Question: I have 3 database tables. 1 has details, 1 has features and 1 has hours. The feature and hours table have an id and an id from the the details table. What I am trying to do is create 1 array with 3 arrays in it, one for details, 1 for features and 1 for hours. Here is my code:
'''
$query = mysqli_query($connection, "
SELECT 'modelHomes'.'id', 'testname' as 'name', 'modelHomes'.'sqft',
'123 Fake St' as 'address', '<PHONE>' as 'phone', 'modelHomes'.'galleryid',
'modelHomes'.'virtualtourid', 'modelHomeFeatures'.'text' as 'feature',
'modelHomeHours'.'text' as 'hour'
FROM 'modelHomes'
INNER JOIN 'modelHomeFeatures' ON 'modelHomeFeatures'.'modelhomeid' = 'modelHomes'.'id'
INNER JOIN 'modelHomeHours' ON 'modelHomeHours'.'modelhomeid' = 'modelHomes'.'id'
");
$results = array();
while($row = mysqli_fetch_assoc($query)){
$results[] = $row;
}
return $results;
'''
it returns this:
> 'Array ( [0] => Array ( [id] => 1 [name] => testname [sqft] => 2501 [address] => 123 Fake St [phone] => <PHONE> [galleryid] => 9 [virtualtourid] => 1 [feature] => 4 Bedrooms [hour] => Mon-Thurs 1pm-6pm ) [1] => Array ( [id] => 1 [name] => testname [sqft] => 2501 [address] => 123 Fake St [phone] => <PHONE> [galleryid] => 9 [virtualtourid] => 1 [feature] => 4 Bedrooms [hour] => Friday 12pm-5pm ) [2] => Array ( [id] => 1 [name] => testname [sqft] => 2501 [address] => 123 Fake St [phone] => <PHONE> [galleryid] => 9 [virtualtourid] => 1 [feature] => 4 Bedrooms [hour] => Sat-Sun 12pm-5pm ) [3] => Array ( [id] => 1 [name] => testname [sqft] => 2501 [address] => 123 Fake St [phone] => <PHONE> [galleryid] => 9 [virtualtourid] => 1 [feature] => 2 Sided Gas Fireplace [hour] => Mon-Thurs 1pm-6pm ) [4] => Array ( [id] => 1 [name] => testname [sqft] => 2501 [address] => 123 Fake St [phone] => <PHONE> [galleryid] => 9 [virtualtourid] => 1 [feature] => 2 Sided Gas Fireplace [hour] => Friday 12pm-5pm ) [5] => Array ( [id] => 1 [name] => testname [sqft] => 2501 [address] => 123 Fake St [phone] => <PHONE> [galleryid] => 9 [virtualtourid] => 1 [feature] => 2 Sided Gas Fireplace [hour] => Sat-Sun 12pm-5pm ) [6] => Array ( [id] => 1 [name] => testname [sqft] => 2501 [address] => 123 Fake St [phone] => <PHONE> [galleryid] => 9 [virtualtourid] => 1 [feature] => All Oak Staircase with Open Risers [hour] => Mon-Thurs 1pm-6pm ) [7] => Array ( [id] => 1 [name] => testname [sqft] => 2501 [address] => 123 Fake St [phone] => <PHONE> [galleryid] => 9 [virtualtourid] => 1 [feature] => All Oak Staircase with Open Risers [hour] => Friday 12pm-5pm ) [8] => Array ( [id] => 1 [name] => testname [sqft] => 2501 [address] => 123 Fake St [phone] => <PHONE> [galleryid] => 9 [virtualtourid] => 1 [feature] => All Oak Staircase with Open Risers [hour] => Sat-Sun 12pm-5pm ) [9] => Array ( [id] => 1 [name] => testname [sqft] => 2501 [address] => 123 Fake St [phone] => <PHONE> [galleryid] => 9 [virtualtourid] => 1 [feature] => Upgraded Hardwood Flooring & Berber Carpet [hour] => Mon-Thurs 1pm-6pm ) [10] => Array ( [id] => 1 [name] => testname [sqft] => 2501 [address] => 123 Fake St [phone] => <PHONE> [galleryid] => 9 [virtualtourid] => 1 [feature] => Upgraded Hardwood Flooring & Berber Carpet [hour] => Friday 12pm-5pm ) [11] => Array ( [id] => 1 [name] => testname [sqft] => 2501 [address] => 123 Fake St [phone] => <PHONE> [galleryid] => 9 [virtualtourid] => 1 [feature] => Upgraded Hardwood Flooring & Berber Carpet [hour] => Sat-Sun 12pm-5pm ) [12] => Array ( [id] => 1 [name] => testname [sqft] => 2501 [address] => 123 Fake St [phone] => <PHONE> [galleryid] => 9 [virtualtourid] => 1 [feature] => Upgraded Ceramic Backsplash [hour] => Mon-Thurs 1pm-6pm ) [13] => Array ( [id] => 1 [name] => testname [sqft] => 2501 [address] => 123 Fake St [phone] => <PHONE> [galleryid] => 9 [virtualtourid] => 1 [feature] => Upgraded Ceramic Backsplash [hour] => Friday 12pm-5pm ) [14] => Array ( [id] => 1 [name] => testname [sqft] => 2501 [address] => 123 Fake St [phone] => <PHONE> [galleryid] => 9 [virtualtourid] => 1 [feature] => Upgraded Ceramic Backsplash [hour] => Sat-Sun 12pm-5pm ) [15] => Array ( [id] => 1 [name] => testname [sqft] => 2501 [address] => 123 Fake St [phone] => <PHONE> [galleryid] => 9 [virtualtourid] => 1 [feature] => 9' Main Floor Ceilings [hour] => Mon-Thurs 1pm-6pm ) [16] => Array ( [id] => 1 [name] => testname [sqft] => 2501 [address] => 123 Fake St [phone] => <PHONE> [galleryid] => 9 [virtualtourid] => 1 [feature] => 9' Main Floor Ceilings [hour] => Friday 12pm-5pm ) [17] => Array ( [id] => 1 [name] => testname [sqft] => 2501 [address] => 123 Fake St [phone] => <PHONE> [galleryid] => 9 [virtualtourid] => 1 [feature] => 9' Main Floor Ceilings [hour] => Sat-Sun 12pm-5pm ) [18] => Array ( [id] => 1 [name] => testname [sqft] => 2501 [address] => 123 Fake St [phone] => <PHONE> [galleryid] => 9 [virtualtourid] => 1 [feature] => Fruit Cellar Under Porch [hour] => Mon-Thurs 1pm-6pm ) [19] => Array ( [id] => 1 [name] => testname [sqft] => 2501 [address] => 123 Fake St [phone] => <PHONE> [galleryid] => 9 [virtualtourid] => 1 [feature] => Fruit Cellar Under Porch [hour] => Friday 12pm-5pm ) [20] => Array ( [id] => 1 [name] => testname [sqft] => 2501 [address] => 123 Fake St [phone] => <PHONE> [galleryid] => 9 [virtualtourid] => 1 [feature] => Fruit Cellar Under Porch [hour] => Sat-Sun 12pm-5pm ) [21] => Array ( [id] => 1 [name] => testname [sqft] => 2501 [address] => 123 Fake St [phone] => <PHONE> [galleryid] => 9 [virtualtourid] => 1 [feature] => Upgraded Wrap Around Porch [hour] => Mon-Thurs 1pm-6pm ) [22] => Array ( [id] => 1 [name] => testname [sqft] => 2501 [address] => 123 Fake St [phone] => <PHONE> [galleryid] => 9 [virtualtourid] => 1 [feature] => Upgraded Wrap Around Porch [hour] => Friday 12pm-5pm ) [23] => Array ( [id] => 1 [name] => testname [sqft] => 2501 [address] => 123 Fake St [phone] => <PHONE> [galleryid] => 9 [virtualtourid] => 1 [feature] => Upgraded Wrap Around Porch [hour] => Sat-Sun 12pm-5pm ) )'
I have no idea why results keep repeating. I have tried to adjust my code like so:
'''
$results['hours'][] = $row['hour'];
$results['features'][] = $row['feature'];
$results['details'][] = $row;
'''
but my results keep repeating also. This is the output I get:
'''
Array ( [hours] => Array ( [0] => Mon-Thurs 1pm-6pm [1] => Friday 12pm-5pm [2] => Sat-Sun 12pm-5pm [3] => Mon-Thurs 1pm-6pm [4] => Friday 12pm-5pm [5] => Sat-Sun 12pm-5pm [6] => Mon-Thurs 1pm-6pm [7] => Friday 12pm-5pm [8] => Sat-Sun 12pm-5pm [9] => Mon-Thurs 1pm-6pm [10] => Friday 12pm-5pm [11] => Sat-Sun 12pm-5pm [12] => Mon-Thurs 1pm-6pm [13] => Friday 12pm-5pm [14] => Sat-Sun 12pm-5pm [15] => Mon-Thurs 1pm-6pm [16] => Friday 12pm-5pm [17] => Sat-Sun 12pm-5pm [18] => Mon-Thurs 1pm-6pm [19] => Friday 12pm-5pm [20] => Sat-Sun 12pm-5pm [21] => Mon-Thurs 1pm-6pm [22] => Friday 12pm-5pm [23] => Sat-Sun 12pm-5pm ) [features] => Array ( [0] => 4 Bedrooms [1] => 4 Bedrooms [2] => 4 Bedrooms [3] => 2 Sided Gas Fireplace [4] => 2 Sided Gas Fireplace [5] => 2 Sided Gas Fireplace [6] => All Oak Staircase with Open Risers [7] => All Oak Staircase with Open Risers [8] => All Oak Staircase with Open Risers [9] => Upgraded Hardwood Flooring & Berber Carpet [10] => Upgraded Hardwood Flooring & Berber Carpet [11] => Upgraded Hardwood Flooring & Berber Carpet [12] => Upgraded Ceramic Backsplash [13] => Upgraded Ceramic Backsplash [14] => Upgraded Ceramic Backsplash [15] => 9' Main Floor Ceilings [16] => 9' Main Floor Ceilings [17] => 9' Main Floor Ceilings [18] => Fruit Cellar Under Porch [19] => Fruit Cellar Under Porch [20] => Fruit Cellar Under Porch [21] => Upgraded Wrap Around Porch [22] => Upgraded Wrap Around Porch [23] => Upgraded Wrap Around Porch ) [details] => Array ( [0] => Array ( [id] => 1 [name] => testname [sqft] => 2501 [address] => 123 Fake St [phone] => <PHONE> [galleryid] => 9 [virtualtourid] => 1 [feature] => 4 Bedrooms [hour] => Mon-Thurs 1pm-6pm ) [1] => Array ( [id] => 1 [name] => testname [sqft] => 2501 [address] => 123 Fake St [phone] => <PHONE> [galleryid] => 9 [virtualtourid] => 1 [feature] => 4 Bedrooms [hour] => Friday 12pm-5pm ) [2] => Array ( [id] => 1 [name] => testname [sqft] => 2501 [address] => 123 Fake St [phone] => <PHONE> [galleryid] => 9 [virtualtourid] => 1 [feature] => 4 Bedrooms [hour] => Sat-Sun 12pm-5pm ) [3] => Array ( [id] => 1 [name] => testname [sqft] => 2501 [address] => 123 Fake St [phone] => <PHONE> [galleryid] => 9 [virtualtourid] => 1 [feature] => 2 Sided Gas Fireplace [hour] => Mon-Thurs 1pm-6pm ) [4] => Array ( [id] => 1 [name] => testname [sqft] => 2501 [address] => 123 Fake St [phone] => <PHONE> [galleryid] => 9 [virtualtourid] => 1 [feature] => 2 Sided Gas Fireplace [hour] => Friday 12pm-5pm ) [5] => Array ( [id] => 1 [name] => testname [sqft] => 2501 [address] => 123 Fake St [phone] => <PHONE> [galleryid] => 9 [virtualtourid] => 1 [feature] => 2 Sided Gas Fireplace [hour] => Sat-Sun 12pm-5pm ) [6] => Array ( [id] => 1 [name] => testname [sqft] => 2501 [address] => 123 Fake St [phone] => <PHONE> [galleryid] => 9 [virtualtourid] => 1 [feature] => All Oak Staircase with Open Risers [hour] => Mon-Thurs 1pm-6pm ) [7] => Array ( [id] => 1 [name] => testname [sqft] => 2501 [address] => 123 Fake St [phone] => <PHONE> [galleryid] => 9 [virtualtourid] => 1 [feature] => All Oak Staircase with Open Risers [hour] => Friday 12pm-5pm ) [8] => Array ( [id] => 1 [name] => testname [sqft] => 2501 [address] => 123 Fake St [phone] => <PHONE> [galleryid] => 9 [virtualtourid] => 1 [feature] => All Oak Staircase with Open Risers [hour] => Sat-Sun 12pm-5pm ) [9] => Array ( [id] => 1 [name] => testname [sqft] => 2501 [address] => 123 Fake St [phone] => <PHONE> [galleryid] => 9 [virtualtourid] => 1 [feature] => Upgraded Hardwood Flooring & Berber Carpet [hour] => Mon-Thurs 1pm-6pm ) [10] => Array ( [id] => 1 [name] => testname [sqft] => 2501 [address] => 123 Fake St [phone] => <PHONE> [galleryid] => 9 [virtualtourid] => 1 [feature] => Upgraded Hardwood Flooring & Berber Carpet [hour] => Friday 12pm-5pm ) [11] => Array ( [id] => 1 [name] => testname [sqft] => 2501 [address] => 123 Fake St [phone] => <PHONE> [galleryid] => 9 [virtualtourid] => 1 [feature] => Upgraded Hardwood Flooring & Berber Carpet [hour] => Sat-Sun 12pm-5pm ) [12] => Array ( [id] => 1 [name] => testname [sqft] => 2501 [address] => 123 Fake St [phone] => <PHONE> [galleryid] => 9 [virtualtourid] => 1 [feature] => Upgraded Ceramic Backsplash [hour] => Mon-Thurs 1pm-6pm ) [13] => Array ( [id] => 1 [name] => testname [sqft] => 2501 [address] => 123 Fake St [phone] => <PHONE> [galleryid] => 9 [virtualtourid] => 1 [feature] => Upgraded Ceramic Backsplash [hour] => Friday 12pm-5pm ) [14] => Array ( [id] => 1 [name] => testname [sqft] => 2501 [address] => 123 Fake St [phone] => <PHONE> [galleryid] => 9 [virtualtourid] => 1 [feature] => Upgraded Ceramic Backsplash [hour] => Sat-Sun 12pm-5pm ) [15] => Array ( [id] => 1 [name] => testname [sqft] => 2501 [address] => 123 Fake St [phone] => <PHONE> [galleryid] => 9 [virtualtourid] => 1 [feature] => 9' Main Floor Ceilings [hour] => Mon-Thurs 1pm-6pm ) [16] => Array ( [id] => 1 [name] => testname [sqft] => 2501 [address] => 123 Fake St [phone] => <PHONE> [galleryid] => 9 [virtualtourid] => 1 [feature] => 9' Main Floor Ceilings [hour] => Friday 12pm-5pm ) [17] => Array ( [id] => 1 [name] => testname [sqft] => 2501 [address] => 123 Fake St [phone] => <PHONE> [galleryid] => 9 [virtualtourid] => 1 [feature] => 9' Main Floor Ceilings [hour] => Sat-Sun 12pm-5pm ) [18] => Array ( [id] => 1 [name] => testname [sqft] => 2501 [address] => 123 Fake St [phone] => <PHONE> [galleryid] => 9 [virtualtourid] => 1 [feature] => Fruit Cellar Under Porch [hour] => Mon-Thurs 1pm-6pm ) [19] => Array ( [id] => 1 [name] => testname [sqft] => 2501 [address] => 123 Fake St [phone] => <PHONE> [galleryid] => 9 [virtualtourid] => 1 [feature] => Fruit Cellar Under Porch [hour] => Friday 12pm-5pm ) [20] => Array ( [id] => 1 [name] => testname [sqft] => 2501 [address] => 123 Fake St [phone] => <PHONE> [galleryid] => 9 [virtualtourid] => 1 [feature] => Fruit Cellar Under Porch [hour] => Sat-Sun 12pm-5pm ) [21] => Array ( [id] => 1 [name] => testname [sqft] => 2501 [address] => 123 Fake St [phone] => <PHONE> [galleryid] => 9 [virtualtourid] => 1 [feature] => Upgraded Wrap Around Porch [hour] => Mon-Thurs 1pm-6pm ) [22] => Array ( [id] => 1 [name] => testname [sqft] => 2501 [address] => 123 Fake St [phone] => <PHONE> [galleryid] => 9 [virtualtourid] => 1 [feature] => Upgraded Wrap Around Porch [hour] => Friday 12pm-5pm ) [23] => Array ( [id] => 1 [name] => testname [sqft] => 2501 [address] => 123 Fake St [phone] => <PHONE> [galleryid] => 9 [virtualtourid] => 1 [feature] => Upgraded Wrap Around Porch [hour] => Sat-Sun 12pm-5pm ) ) )
'''
How do I get the results into 3 arrays inside 1 array without data repeating?
These are the results I get when I enter the query into phpMyAdmin:

What I am looking for is 1 array with id, name, sqft, address, phone, galleryid and virtualtourid, 1 array with the features (no repeats) and 1 array with the hours (no repeats).
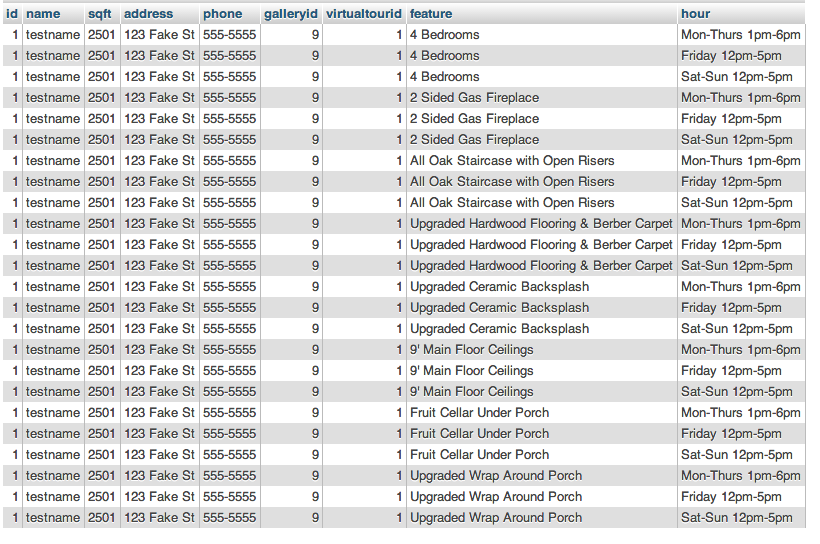
Answer: I would use group_concat to group the hours:
SELECT 'modelHomes'.'id', 'testname' as 'name', 'modelHomes'.'sqft',
'123 Fake St' as 'address', '<PHONE>' as 'phone', 'modelHomes'.'galleryid',
'modelHomes'.'virtualtourid', 'modelHomeFeatures'.'text' as 'feature',
GROUP_CONCAT('modelHomeHours'.'text') as 'hour'
FROM 'modelHomes'
INNER JOIN 'modelHomeFeatures' ON 'modelHomeFeatures'.'modelhomeid' = 'modelHomes'.'id'
INNER JOIN 'modelHomeHours' ON 'modelHomeHours'.'modelhomeid' = 'modelHomes'.'id'
GROUP BY modelHomes.id
'''
$query = mysqli_query($connection,"SELECT modelHomes.id, 'testname' as name, modelHomes.sqft,'123 Fake St' as address, '<PHONE>' as phone, modelHomes.galleryid,modelHomes.virtualtourid,
modelHomeFeatures.text as feature,GROUP_CONCAT(modelHomeHours.text) as hour
FROM modelHomes
INNER JOIN modelHomeFeatures ON modelHomeFeatures.modelhomeid = modelHomes.id
INNER JOIN modelHomeHours ON modelHomeHours.modelhomeid = modelHomes.id
GROUP BY modelHomes.id");
$results = array();
while($row = mysqli_fetch_assoc($query)){
$ahours=explode(",",$row["hour"]);
array_push($results,array(id=>$row["id"],
name=>$row["name"],
sqft=>$row["sqft"],
address=>$row["address"],
phone=>$row["phone"],
galleryid=>$row["galleryid"],
virtualtourid=>$row["virtualtourid"],
feature=>$row["feature"],
hour=>$ahours));
}
return $results;
'''
'''
SELECT modelHomes.id, 'testname' as name, modelHomes.sqft,
'123 Fake St' as address, '<PHONE>' as phone,
modelHomes.galleryid,modelHomes.virtualtourid,
(SELECT GROUP_CONCAT(modelHomeFeatures.text)
FROM modelHomeFeatures
WHERE modelHomeFeatures.modelhomeid = modelHomes.id) as feature,
(SELECT GROUP_CONCAT(modelHomeHours.text)
FROM modelHomeHours
WHERE modelHomeHours.modelhomeid = modelHomes.id) as hour
FROM modelHomes
GROUP BY modelHomes.id
'''